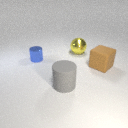
large brown rubber cube behind large gray rubber cylinder